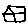
Label: house